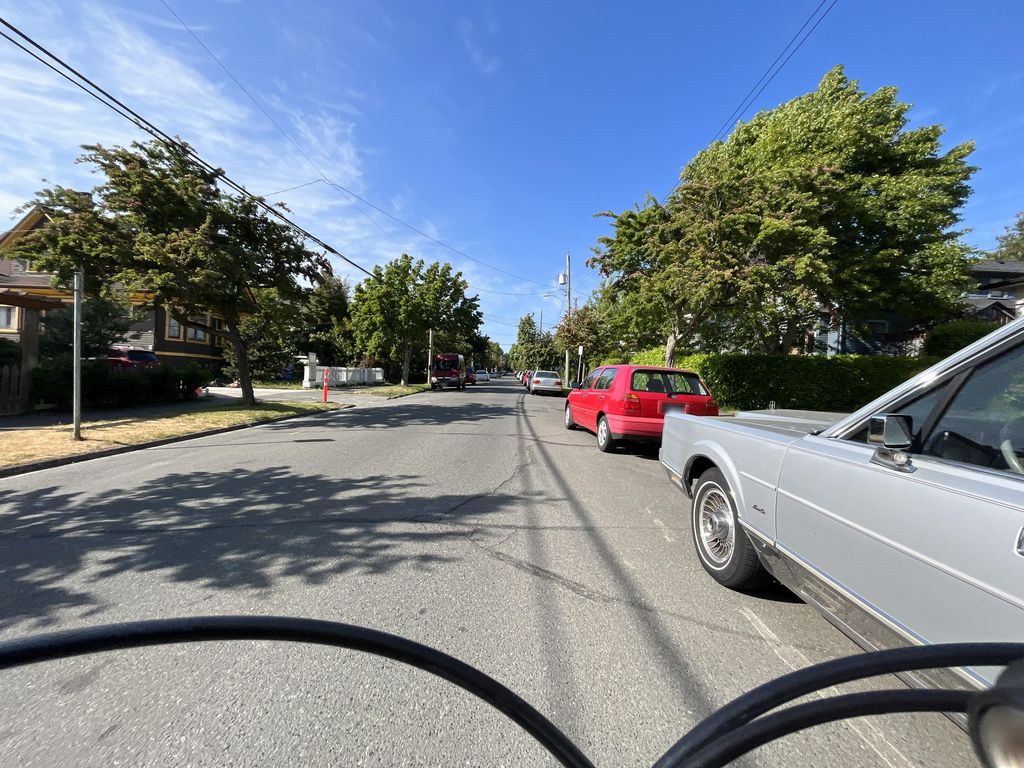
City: victoria